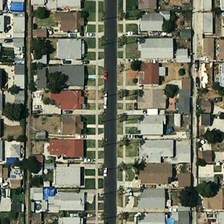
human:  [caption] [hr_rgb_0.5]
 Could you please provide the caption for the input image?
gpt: many buildings and some green trees are in two sides of a road in a commercial area .

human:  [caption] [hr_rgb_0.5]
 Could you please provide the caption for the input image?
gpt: many buildings and some green trees are in two sides of a road in a commercial area .

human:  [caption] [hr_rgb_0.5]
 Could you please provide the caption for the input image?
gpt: many buildings and some green trees are in two sides of a road in a commercial area .

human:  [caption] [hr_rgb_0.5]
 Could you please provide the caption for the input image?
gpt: many buildings and some green trees are in two sides of a road in a commercial area .

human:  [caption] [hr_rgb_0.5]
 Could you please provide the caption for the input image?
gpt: many buildings and some green trees are in two sides of a road in a commercial area .